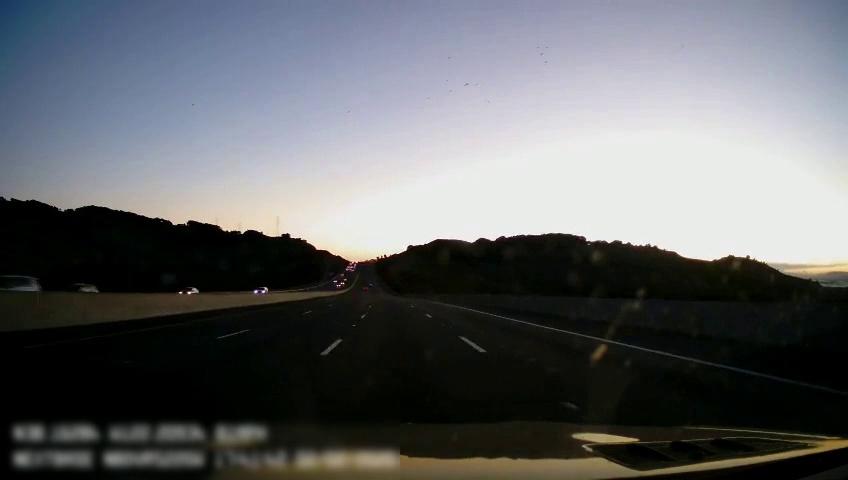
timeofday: Dusk/Dawn/Twilight
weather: Sunny
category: Drivable Space
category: Vehicles | SUV
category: Vehicles | Car
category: Vehicles | Car
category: Vehicles | SUV
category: Lanes | Alternate Lane
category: Lanes | Current Lane
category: Lanes | Current Lane
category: Lanes | Alternate Lane
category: Lanes | Alternate Lane